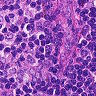
Metastatic tissue present: no